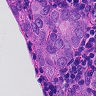
Metastatic tissue present: yes